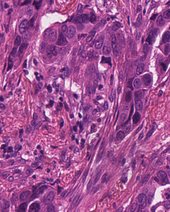
Tumor epithelial tissue: yes
Tumor-associated stroma tissue: yes
Normal tissue: no